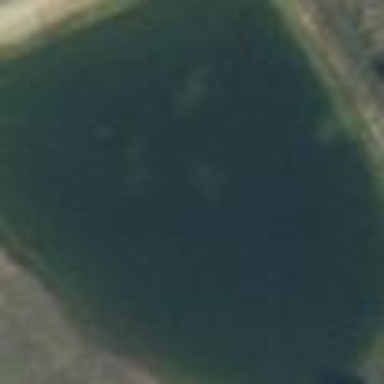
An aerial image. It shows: Pond with natural water.